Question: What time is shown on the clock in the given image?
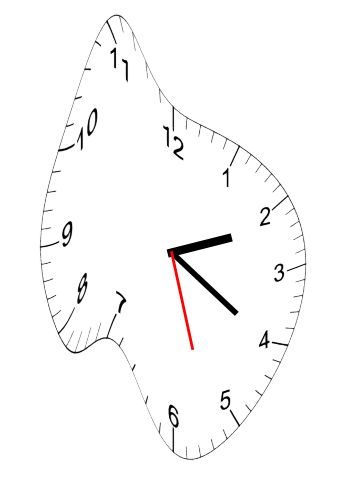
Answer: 02:20:27